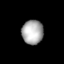
Tissue: lung
Cell type: T cells
Senescence score: 0.1717
Nuclear area (px): 509
Mean DAPI intensity: 170.246